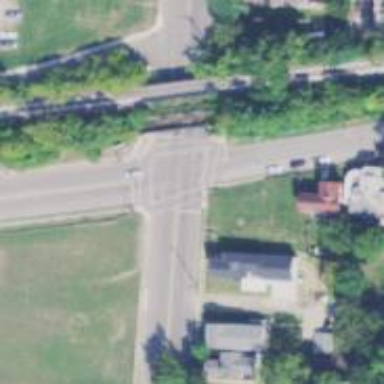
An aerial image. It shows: Asphalt footway with marked crossing lines.